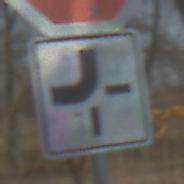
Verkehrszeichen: VerlaufVorfahrtsstrasse2
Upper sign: Stop
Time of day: MorningAfternoon
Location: Outdoor (Suburban)
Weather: PartlyCloudy
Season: NotSpecified
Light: Natural